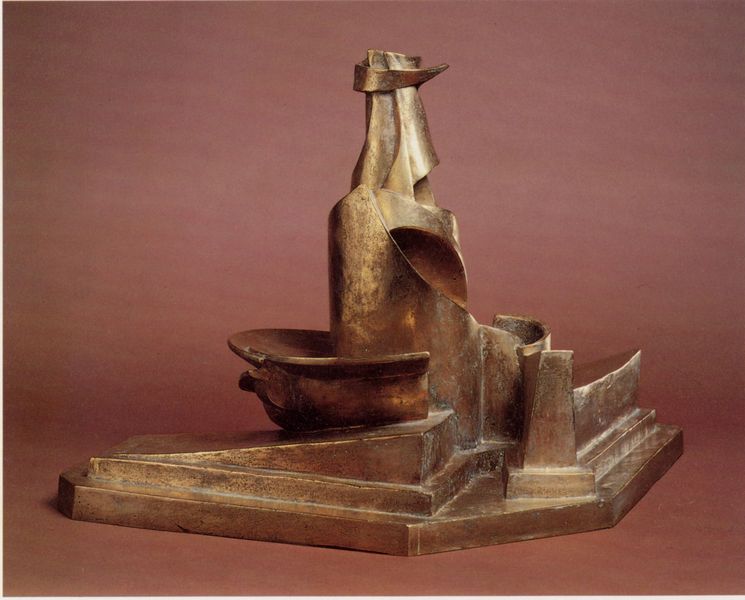
Titel: Sviluppo di una bottiglia nello spazio, Entwicklung einer Flasche im Raum
Künstler: Umberto Boccioni
Standort: New York (New York)
Institution: Collection Lydia Winston Malbin
Schlagwörter: wasser, weiß, badende, braun, geschwungen, säule, tische, rot, muster, flasche, architektur, schale, schüssel, sockel, spitze, stehen, teller, feld, felder, kalt, boden, figur, gold, schräg, wasserfall, boot, brunnen, rund, stock, turm, krug, schalen, skulptur, statue, stillleben, vase, schwung, küste, schiff, ecke, modell, ansicht, bogen, flagge, abstrakt, fläche, flächen, modern, formen, berg, linien, treppe, treppen, red, stair, stairs, steps, bench, golden, spitz, ernst, glanz, gerade, pink, glänzend, metall, stufe, stufen, bronze, plastik, platte, plinthe, podest, foto, fotografie, kante, messing, eckig, gefäss, vergoldet, denkmal, form, becken, loch, kupfer, entwurf, figural, ecken, geometrisch, kaputt, wood, building, ship, water, schräge, metal, basis, etagere, objekt, kanten, rundung, geometrie, behälter, photo, sculpture, step, abstract, kubisch, wasserleitung, scherben, fountain, quelle, gestuft, bruch, kantig, gegensatz, angles, circle, lines, bottle, cup, lip, einbuchtung, bernini, cut, plate, goldbraun, round, pointy, geometry, photograph, geometrical, bowl, painted, curves, point, points, sharp, allansichtig, schalke, basin, disollved, incomplete, angular, constructivism, architectural, e, gut komponiert, schöntes material, schönes material, angenehme oberfläche, sakral irgendwie, straight, 20th century, belling, ramp, patina, half circle, curved, in the round, solid, harsh, jagged, monolith, smooth, metallic, useless, monolithic, straigt lines, artifcat